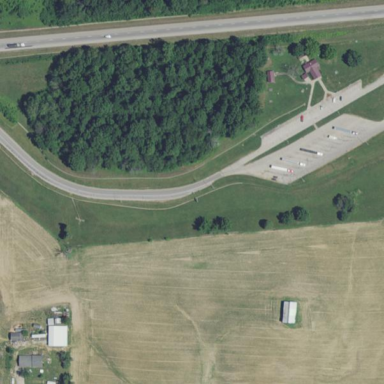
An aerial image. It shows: Rest area on the road.